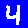
Digit: 4